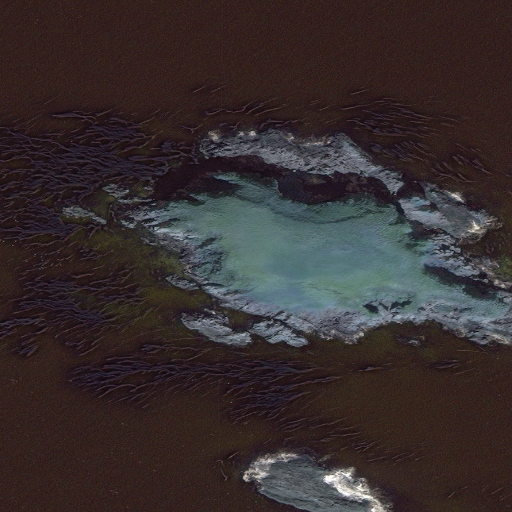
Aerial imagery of island in Alaska named Uyak Island containing only unknown